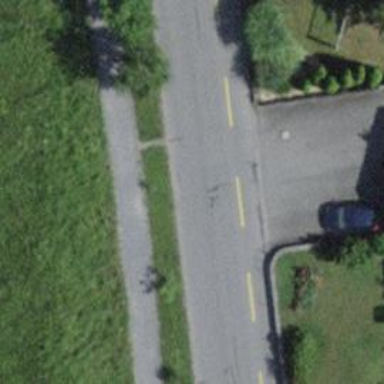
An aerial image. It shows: Residential road with asphalt surface and designated cycle lane on the left.